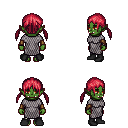
a pixel art fantasy rpg character, female body template, orc, green skin, chain mail, metal pants, ruby red twin-tailed hairstyle, cloth bracers, black shoes, four views (front, back, left, right), 2x2 character sprite sheet, small pixel art, hard edges, no anti-aliasing